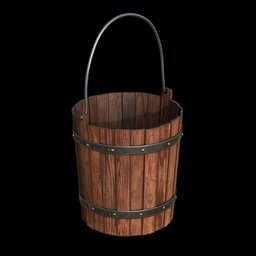
Label: tools